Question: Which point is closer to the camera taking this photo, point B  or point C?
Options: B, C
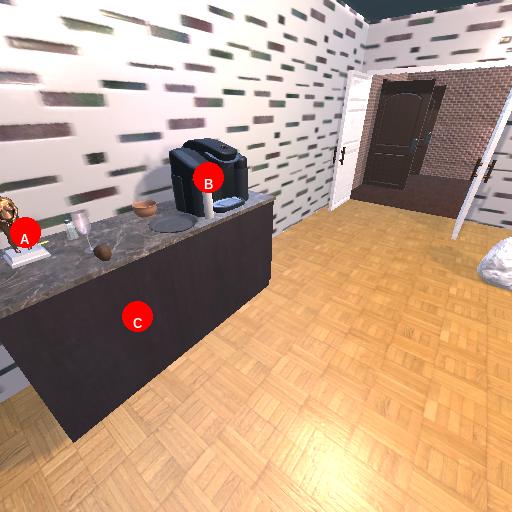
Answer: B